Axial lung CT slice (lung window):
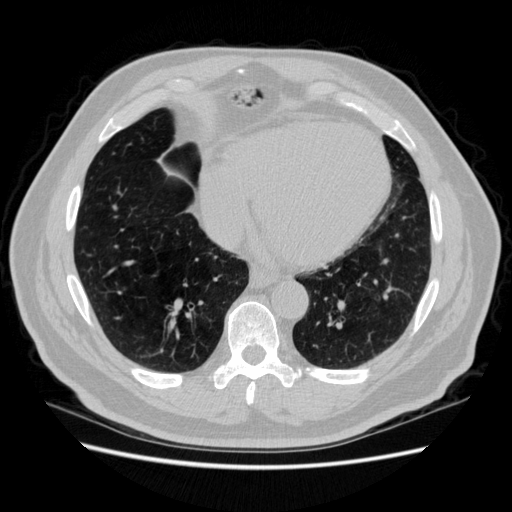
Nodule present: no